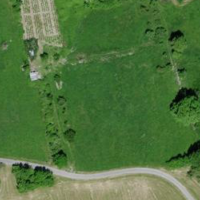
EUNIS habitat code: 40
Species observed at this site:
Lythrum salicaria